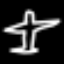
Label: airplane